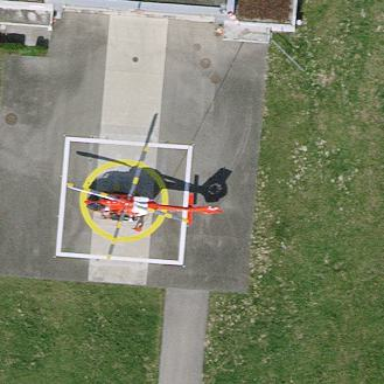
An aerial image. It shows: Image showing helipad at airport.